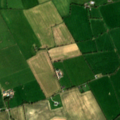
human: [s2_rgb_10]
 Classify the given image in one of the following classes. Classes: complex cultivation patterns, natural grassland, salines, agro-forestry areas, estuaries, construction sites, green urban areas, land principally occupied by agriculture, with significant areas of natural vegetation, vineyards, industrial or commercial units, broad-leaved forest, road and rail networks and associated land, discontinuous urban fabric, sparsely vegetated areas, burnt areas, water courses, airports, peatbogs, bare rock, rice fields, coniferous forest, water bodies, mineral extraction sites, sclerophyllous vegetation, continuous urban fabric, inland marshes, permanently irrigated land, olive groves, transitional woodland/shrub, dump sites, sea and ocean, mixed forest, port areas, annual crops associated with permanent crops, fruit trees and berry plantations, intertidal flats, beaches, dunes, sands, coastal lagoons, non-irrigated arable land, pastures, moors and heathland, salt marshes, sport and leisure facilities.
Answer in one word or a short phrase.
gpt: non-irrigated arable land, pastures, land principally occupied by agriculture, with significant areas of natural vegetation